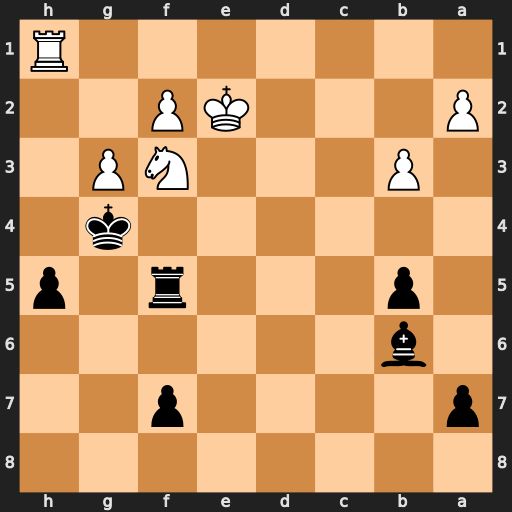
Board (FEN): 8/p4p2/1b6/1p3r1p/6k1/1P3NP1/P3KP2/7R
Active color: b
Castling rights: -
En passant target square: -
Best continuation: Bxf2 Nh4 Rf6